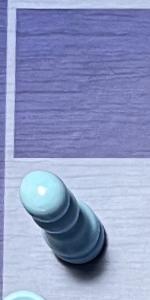
Label: Pawn_White